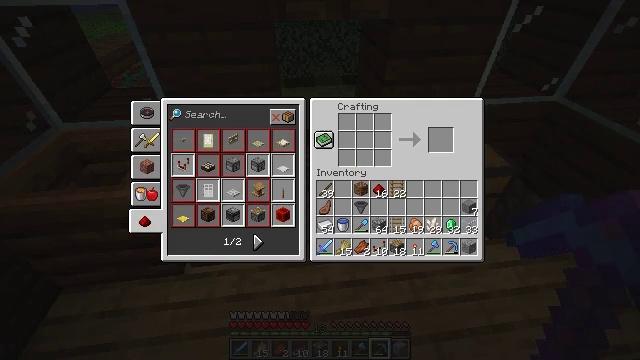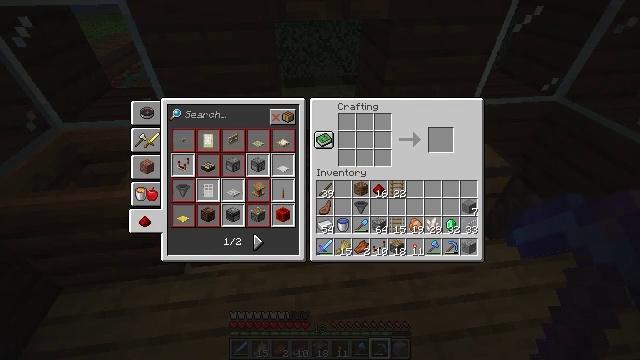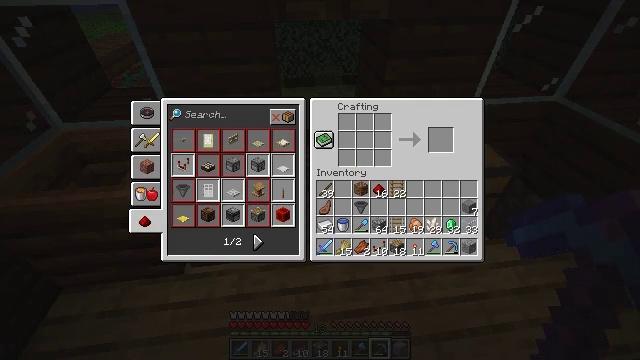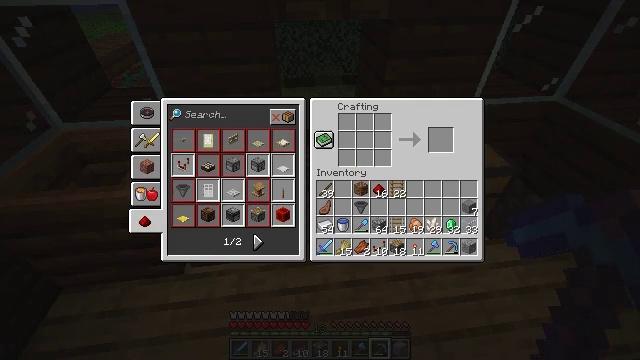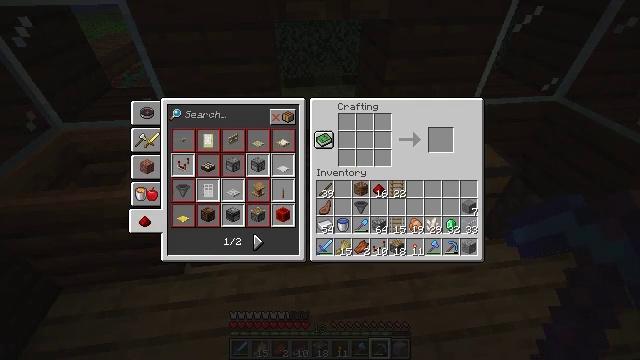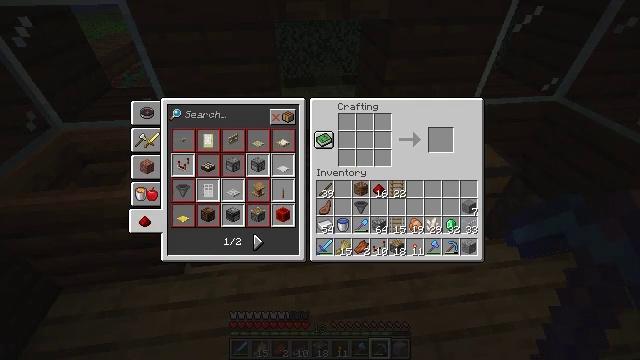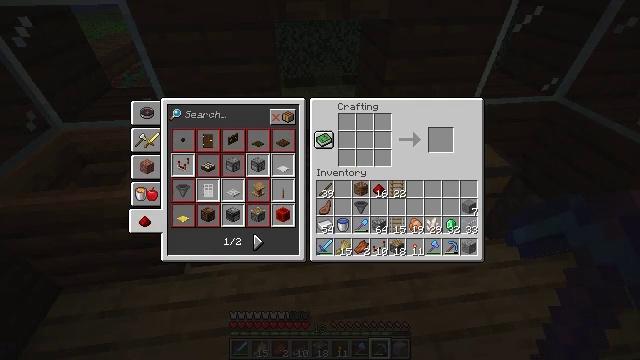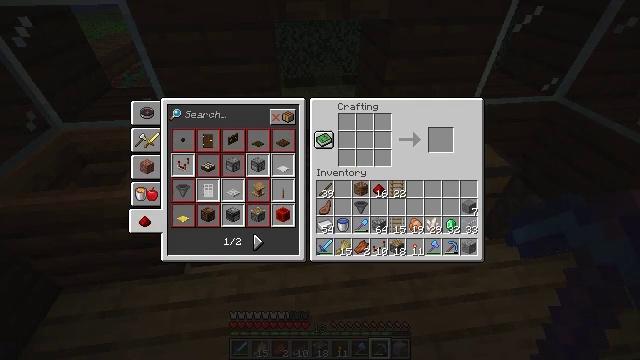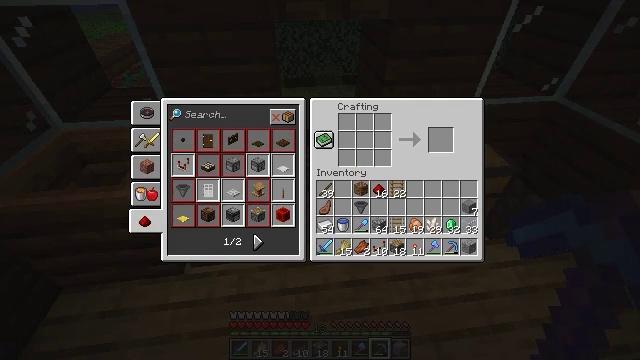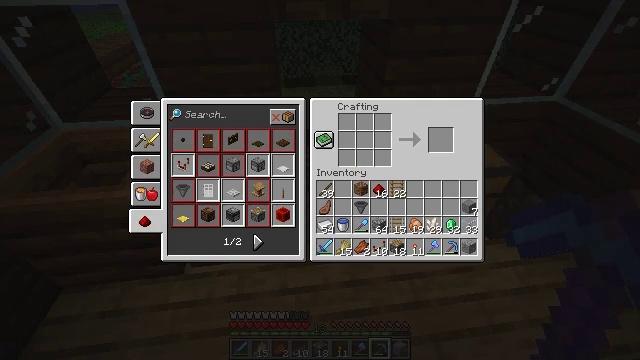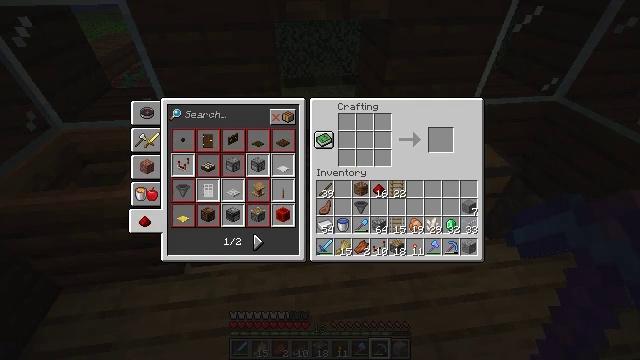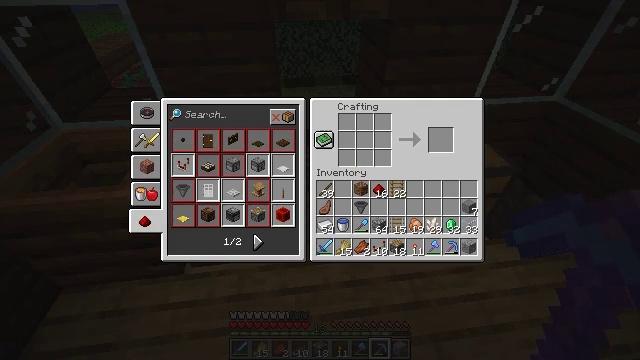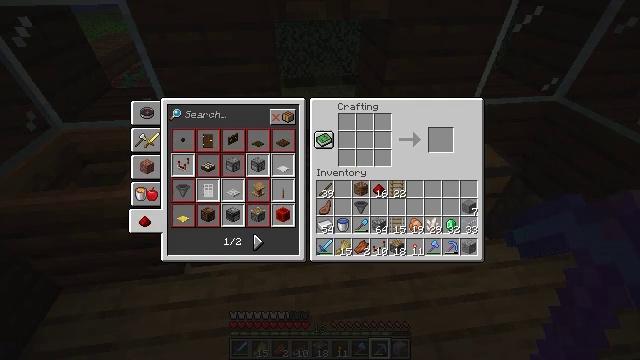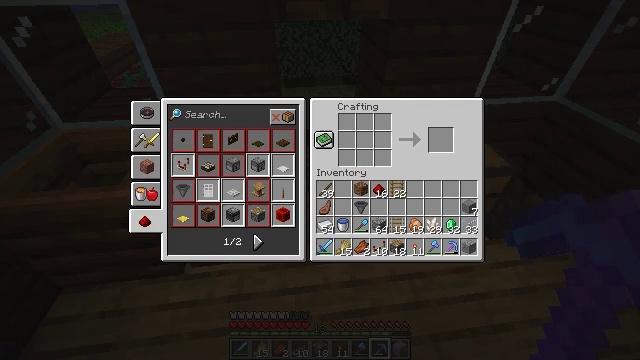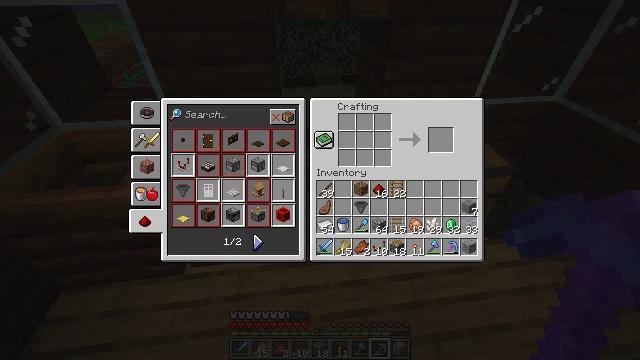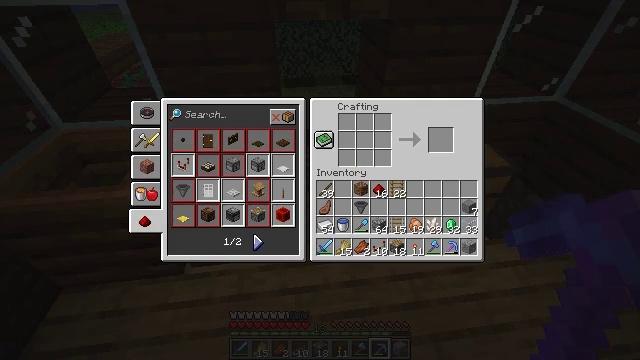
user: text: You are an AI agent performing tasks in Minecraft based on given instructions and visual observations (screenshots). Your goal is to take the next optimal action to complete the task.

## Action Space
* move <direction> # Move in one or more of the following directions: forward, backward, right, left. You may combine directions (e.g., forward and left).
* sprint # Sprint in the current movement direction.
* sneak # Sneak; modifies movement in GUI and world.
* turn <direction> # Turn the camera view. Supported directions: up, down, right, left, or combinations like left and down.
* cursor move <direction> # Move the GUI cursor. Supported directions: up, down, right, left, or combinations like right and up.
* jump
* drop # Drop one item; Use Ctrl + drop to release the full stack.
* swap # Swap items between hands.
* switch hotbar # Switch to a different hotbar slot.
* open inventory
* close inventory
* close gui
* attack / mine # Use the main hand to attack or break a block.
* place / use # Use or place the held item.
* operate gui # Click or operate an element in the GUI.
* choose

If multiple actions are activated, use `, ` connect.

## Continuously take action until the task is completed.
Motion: motion action
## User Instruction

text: Get a repeater using the crafting table.
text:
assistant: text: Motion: no_op
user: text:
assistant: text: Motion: no_op
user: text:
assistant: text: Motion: no_op
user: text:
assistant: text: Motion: no_op
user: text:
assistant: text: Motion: cursor move right
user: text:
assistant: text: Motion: cursor move right
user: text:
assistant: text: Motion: cursor move right
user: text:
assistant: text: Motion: cursor move right
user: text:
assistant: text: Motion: cursor move right
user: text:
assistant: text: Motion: cursor move right
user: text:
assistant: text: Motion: no_op
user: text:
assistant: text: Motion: cursor move right
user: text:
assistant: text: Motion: cursor move right
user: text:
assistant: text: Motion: no_op
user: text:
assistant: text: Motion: no_op
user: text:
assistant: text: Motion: no_op
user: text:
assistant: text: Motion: no_op
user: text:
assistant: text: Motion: no_op
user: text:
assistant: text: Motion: no_op
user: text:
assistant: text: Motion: operate gui
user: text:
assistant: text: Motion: operate gui
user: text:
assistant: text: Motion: no_op
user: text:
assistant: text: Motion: no_op
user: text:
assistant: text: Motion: no_op
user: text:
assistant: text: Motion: no_op
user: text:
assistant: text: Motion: no_op
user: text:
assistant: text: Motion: no_op
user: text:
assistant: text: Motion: no_op
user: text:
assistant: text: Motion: cursor move up
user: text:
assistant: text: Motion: cursor move up